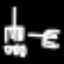
Label: fork